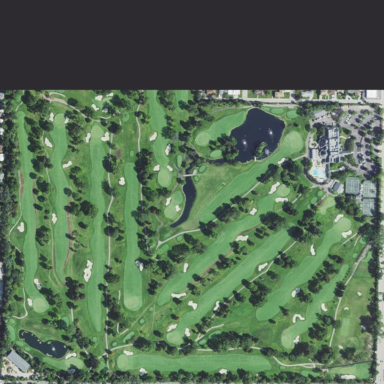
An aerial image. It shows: Golf course surrounded by greenery.